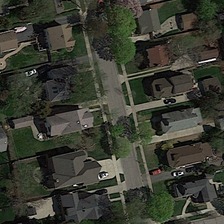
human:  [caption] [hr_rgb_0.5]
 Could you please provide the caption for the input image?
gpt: many green trees and many buildings are in two sides of a road in a medium residential area .

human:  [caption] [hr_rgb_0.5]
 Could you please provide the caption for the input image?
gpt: many green trees and many buildings are in two sides of a road in a medium residential area .

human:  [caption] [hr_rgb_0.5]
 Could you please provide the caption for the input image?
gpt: many green trees and many buildings are in two sides of a road in a medium residential area .

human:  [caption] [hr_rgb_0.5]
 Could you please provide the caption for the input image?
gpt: many green trees and many buildings are in two sides of a road in a medium residential area .

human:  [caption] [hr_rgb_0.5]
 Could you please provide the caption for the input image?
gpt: many green trees and many buildings are in two sides of a road in a medium residential area .